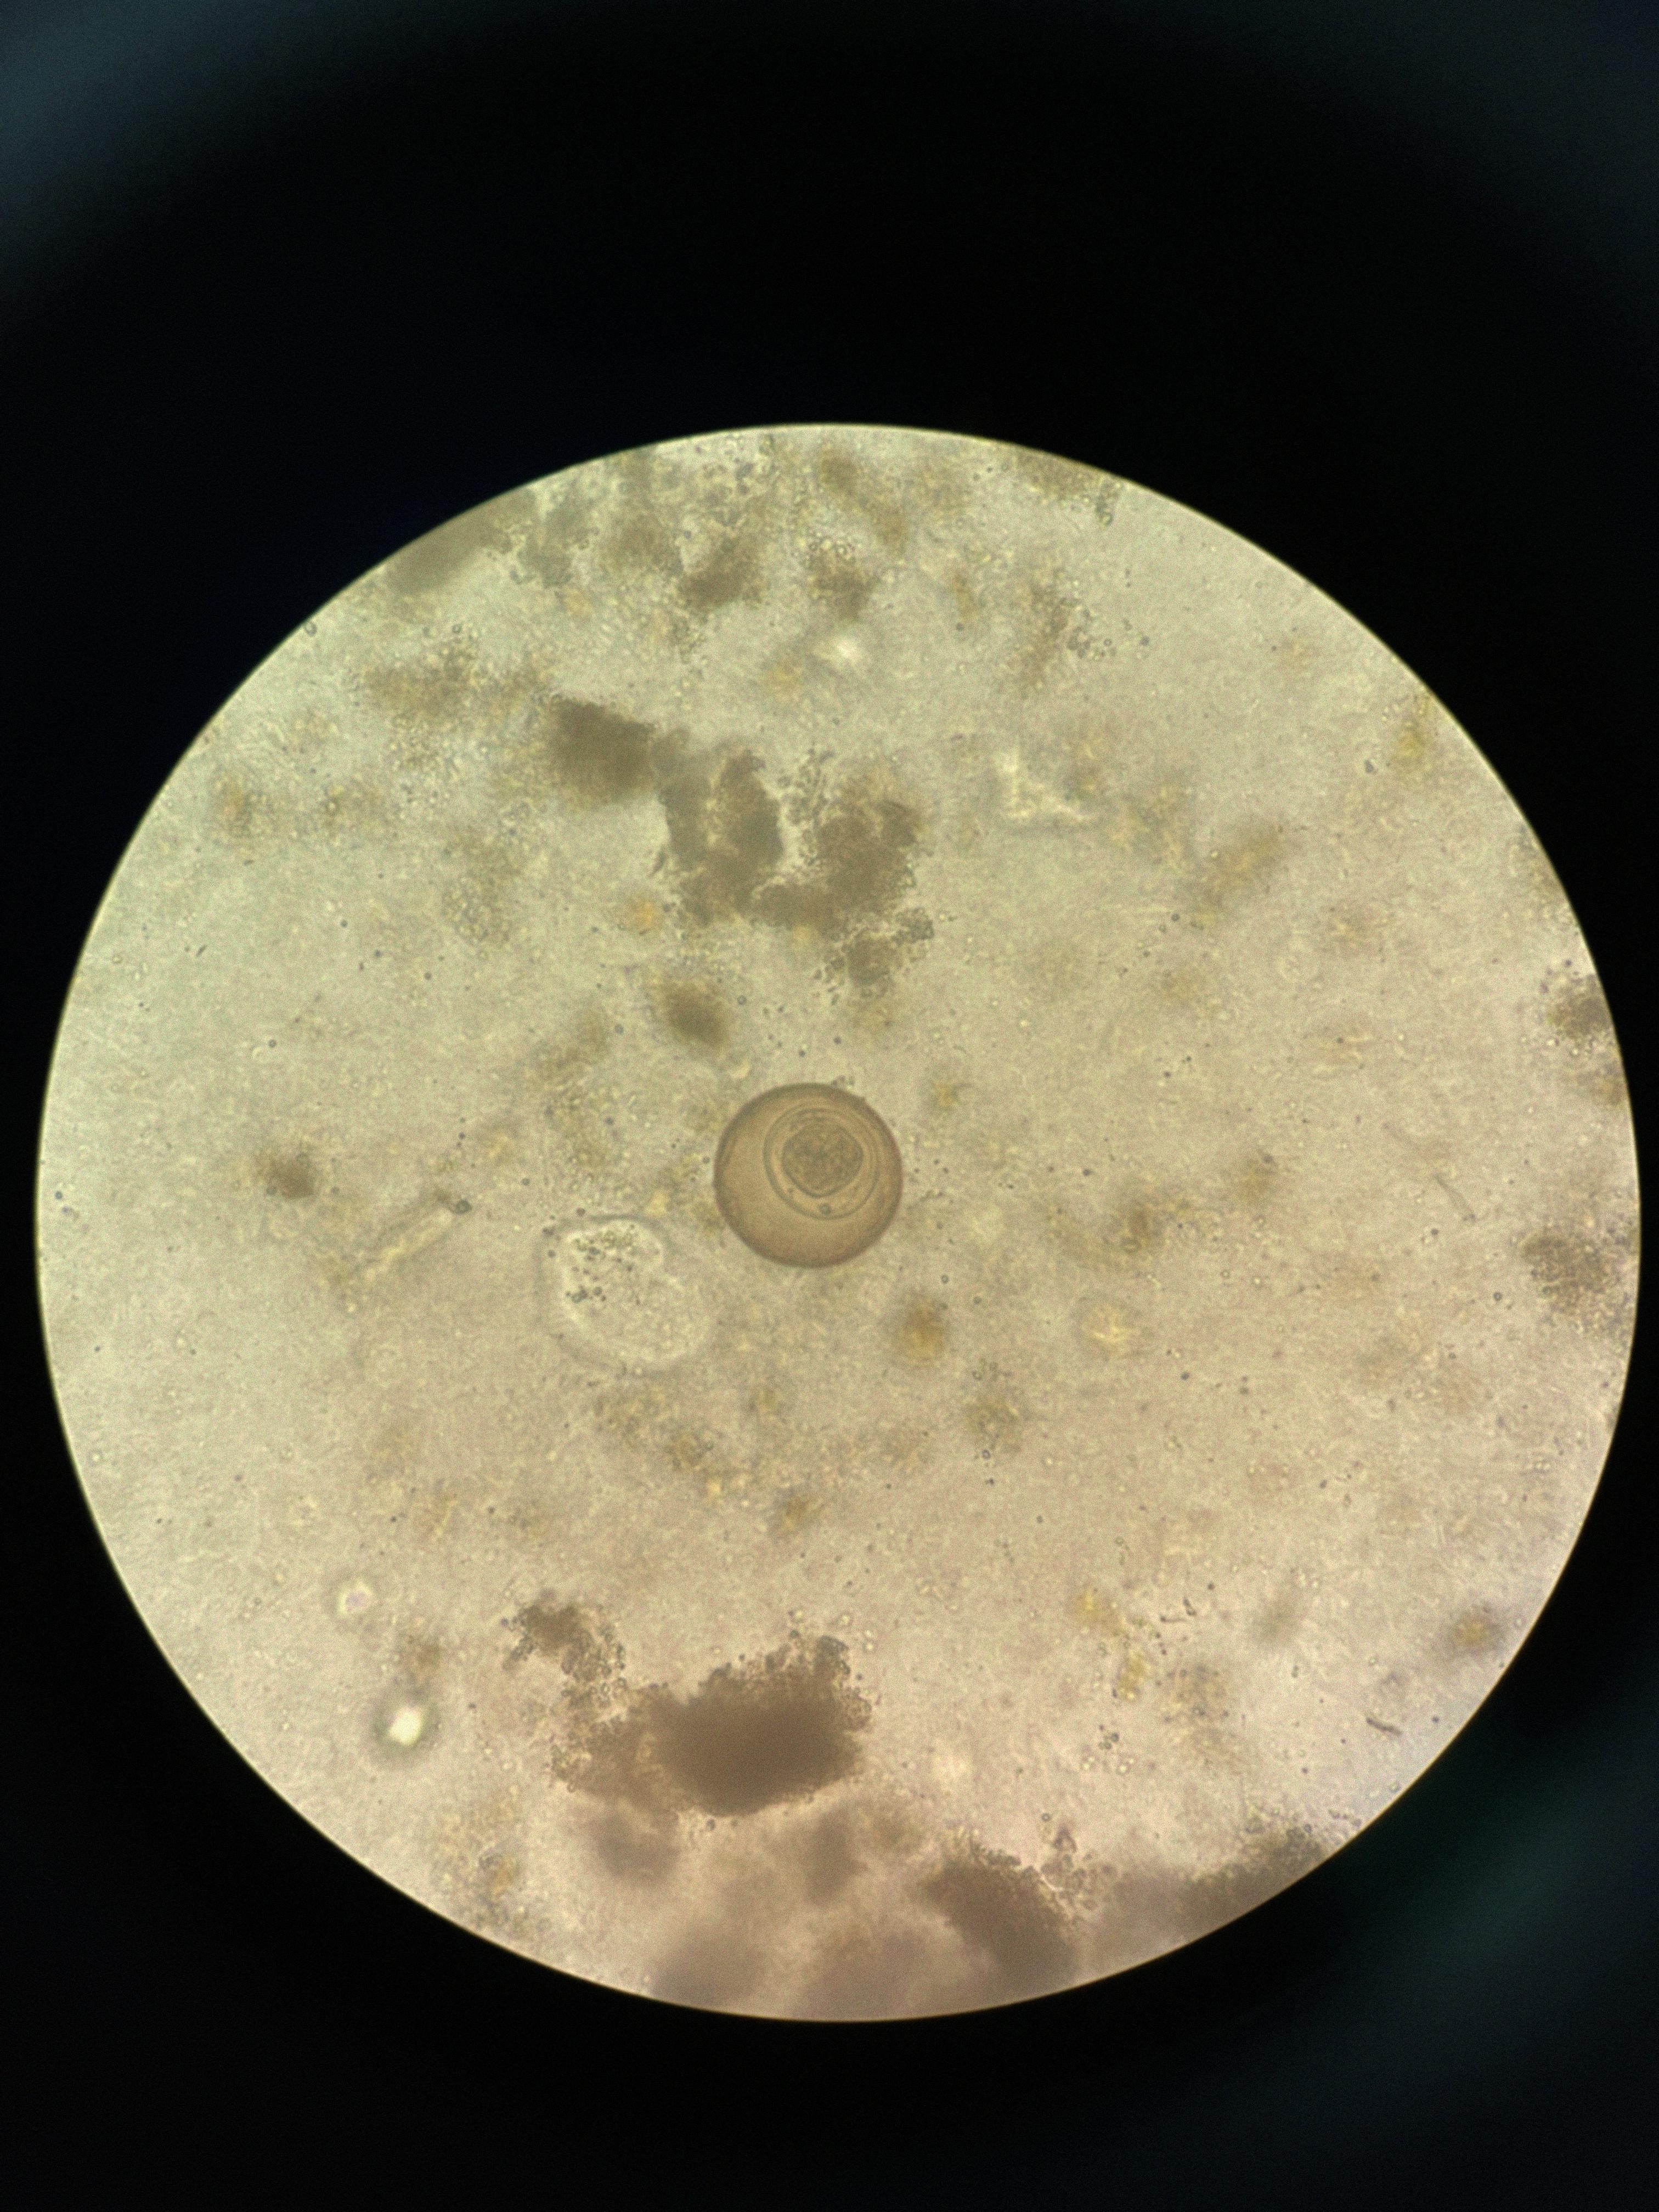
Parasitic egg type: Hymenolepis diminuta